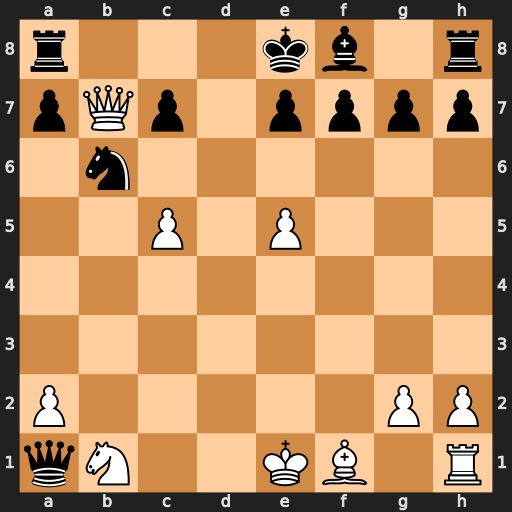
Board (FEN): r3kb1r/pQp1pppp/1n6/2P1P3/8/8/P5PP/qN2KB1R
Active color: w
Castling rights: Kkq
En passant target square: -
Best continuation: Bb5+ Kd8 O-O Qd4+ Kh1 Qd5 Bc6